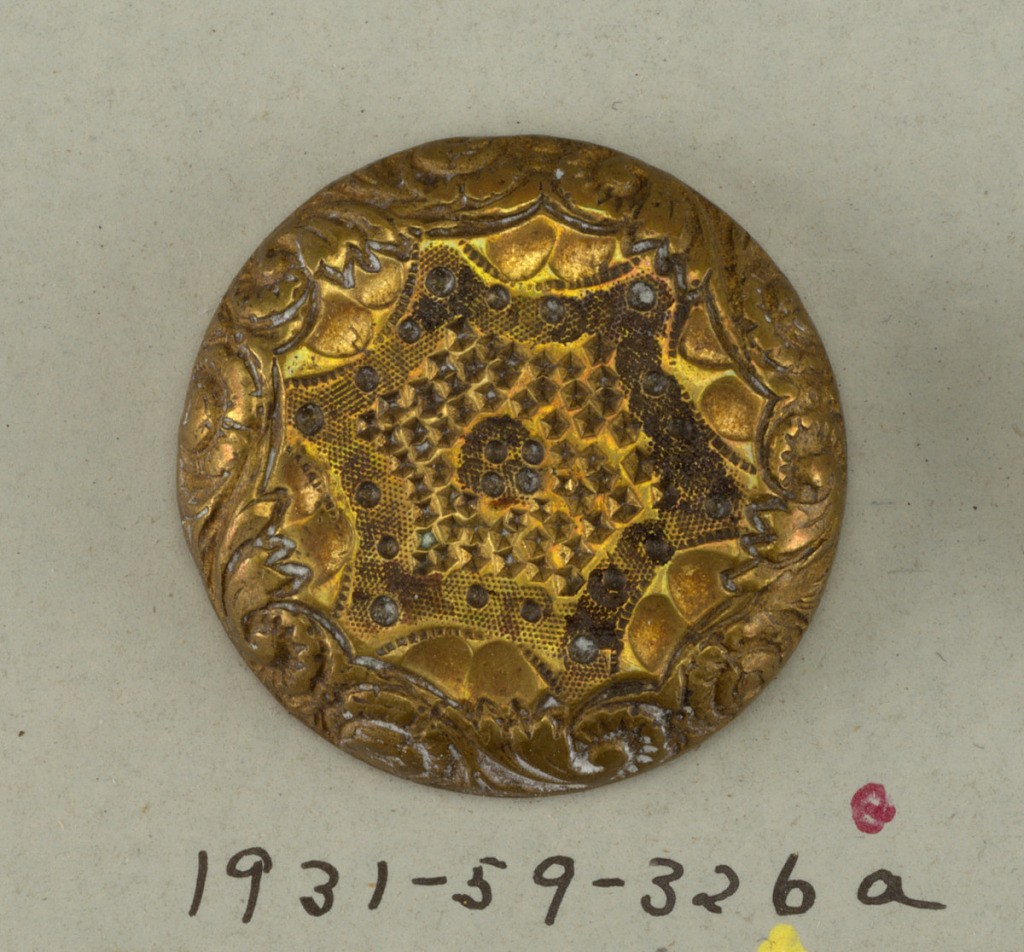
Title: Button
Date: late 19th century
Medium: brass
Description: Domed, circular buttons with ornament of leaves on the edge and hexagon with in-curving sides in center.

On card 41